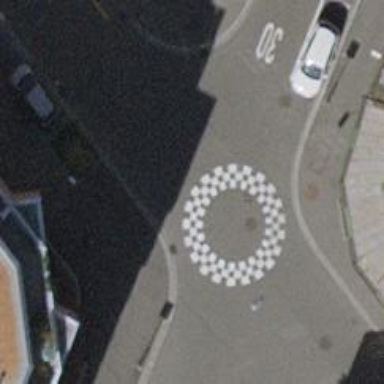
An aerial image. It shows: Rosette traffic calming feature.